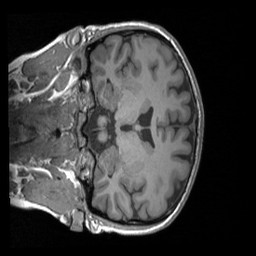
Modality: T1w
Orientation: coronal
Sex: female
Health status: ill
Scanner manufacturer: siemens
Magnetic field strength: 3 T
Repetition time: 1.66 s
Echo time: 0.00254 s